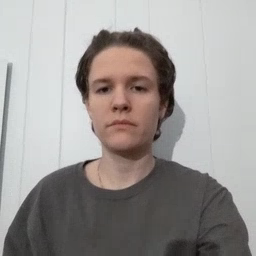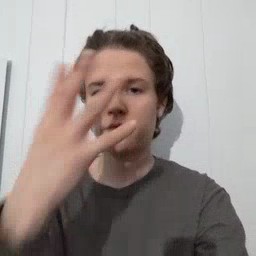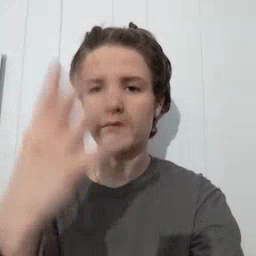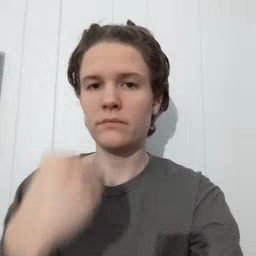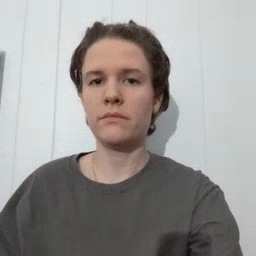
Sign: sleepy